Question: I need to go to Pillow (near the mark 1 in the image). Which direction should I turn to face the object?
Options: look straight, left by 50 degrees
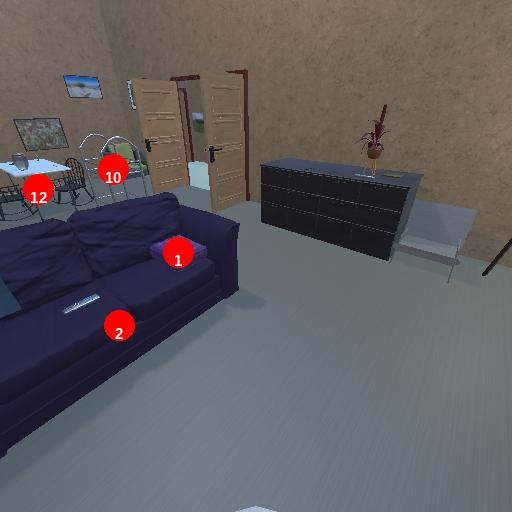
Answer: look straight